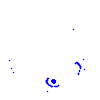
Particle: pion